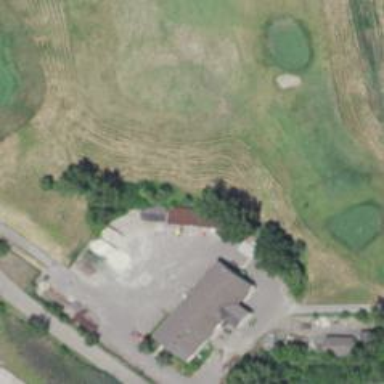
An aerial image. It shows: Golf cartpath that is also road path.